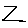
Label: zigzag